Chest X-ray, PA view. Patient: 65 years old, sex F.
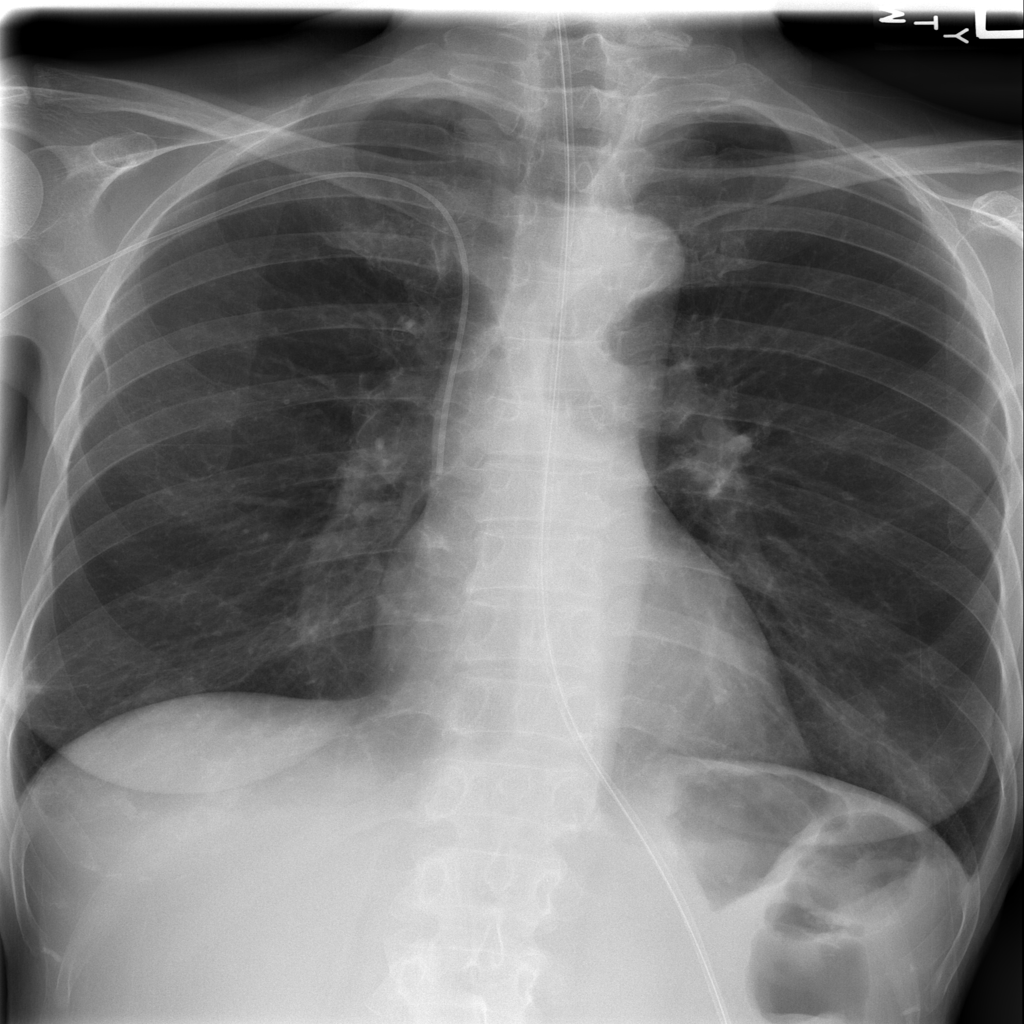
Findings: No Finding